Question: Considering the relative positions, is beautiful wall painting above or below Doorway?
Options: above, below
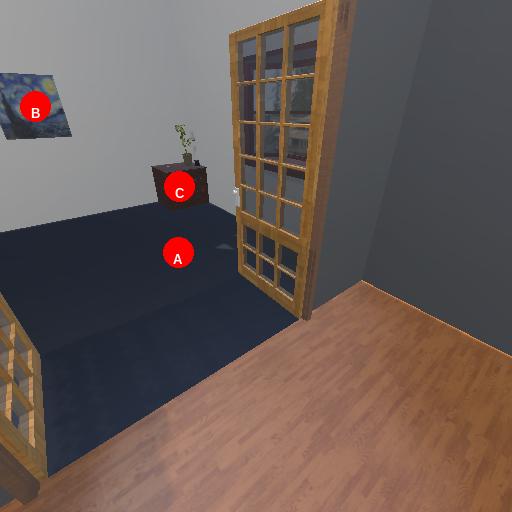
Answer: above